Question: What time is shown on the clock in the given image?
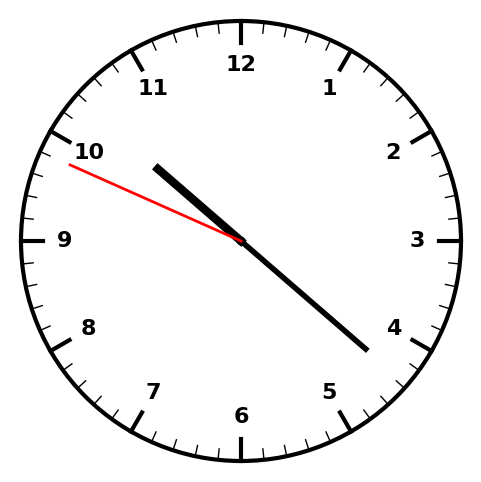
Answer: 10:21:49